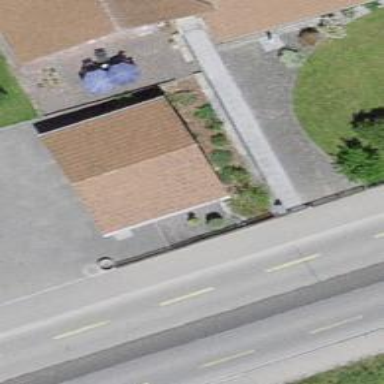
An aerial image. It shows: Garage building.